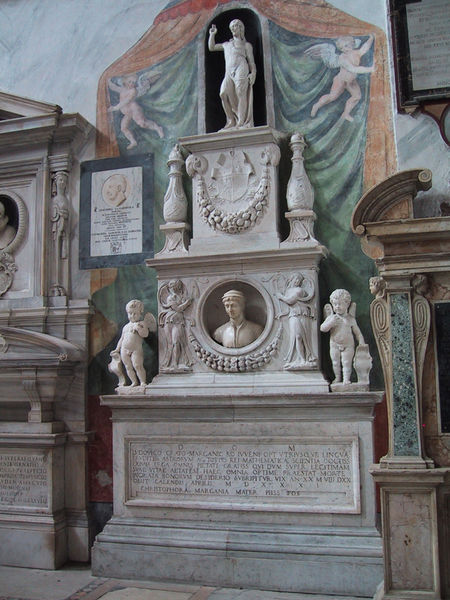
Titel: Grabmal des Ludovico Crato
Standort: Rom, S. Maria in Aracoeli (EU - I - Latium)
Schlagwörter: grün, grau, marmor, orange, säulen, rot, stehen, stein, vorhang, figur, girlande, engel, früchte, relief, schrift, figuren, inschrift, büste, foto, fotografie, text, kranz, grab, dante, gedenken, putten, grabmahl, epitaph, halbrelief, memoria